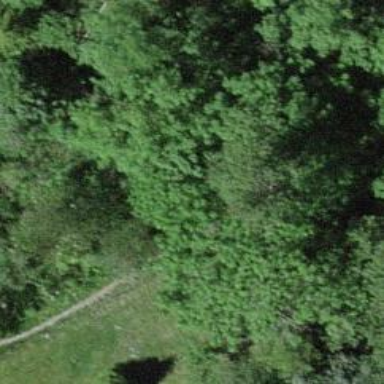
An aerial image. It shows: Path.